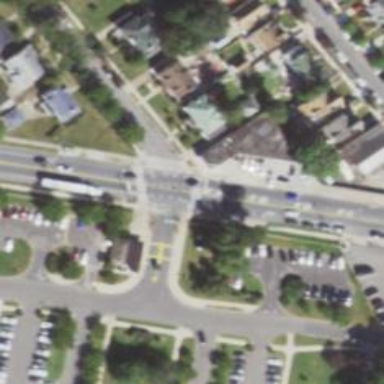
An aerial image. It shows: Marked crossing on the road.